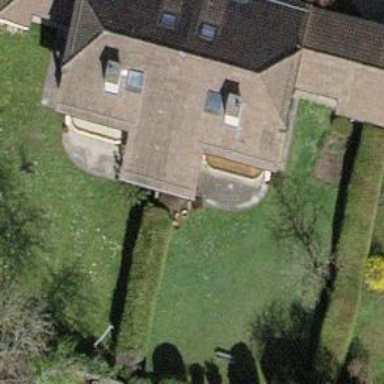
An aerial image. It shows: Garden surrounded by fence.